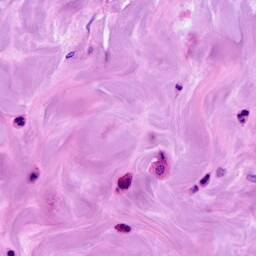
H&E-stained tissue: Breast